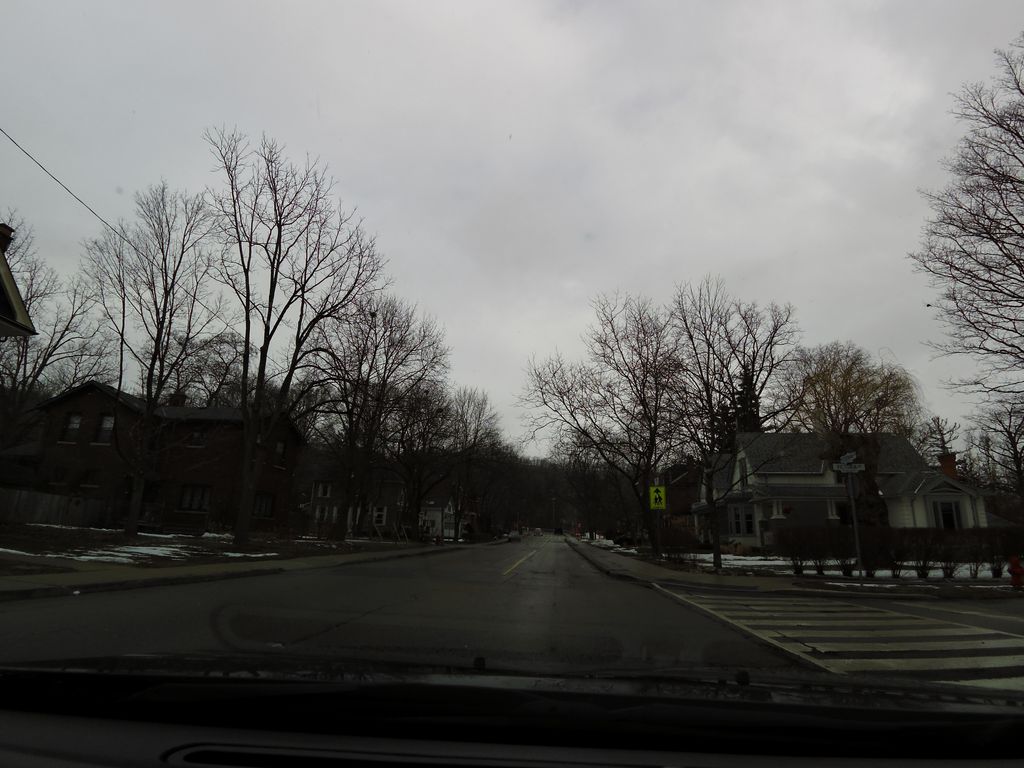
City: hamilton